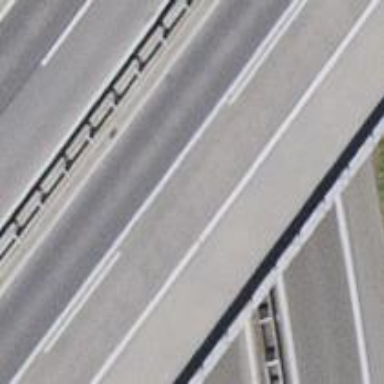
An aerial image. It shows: Motorway trunk link.